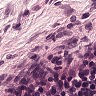
Metastatic tissue present: no